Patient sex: M
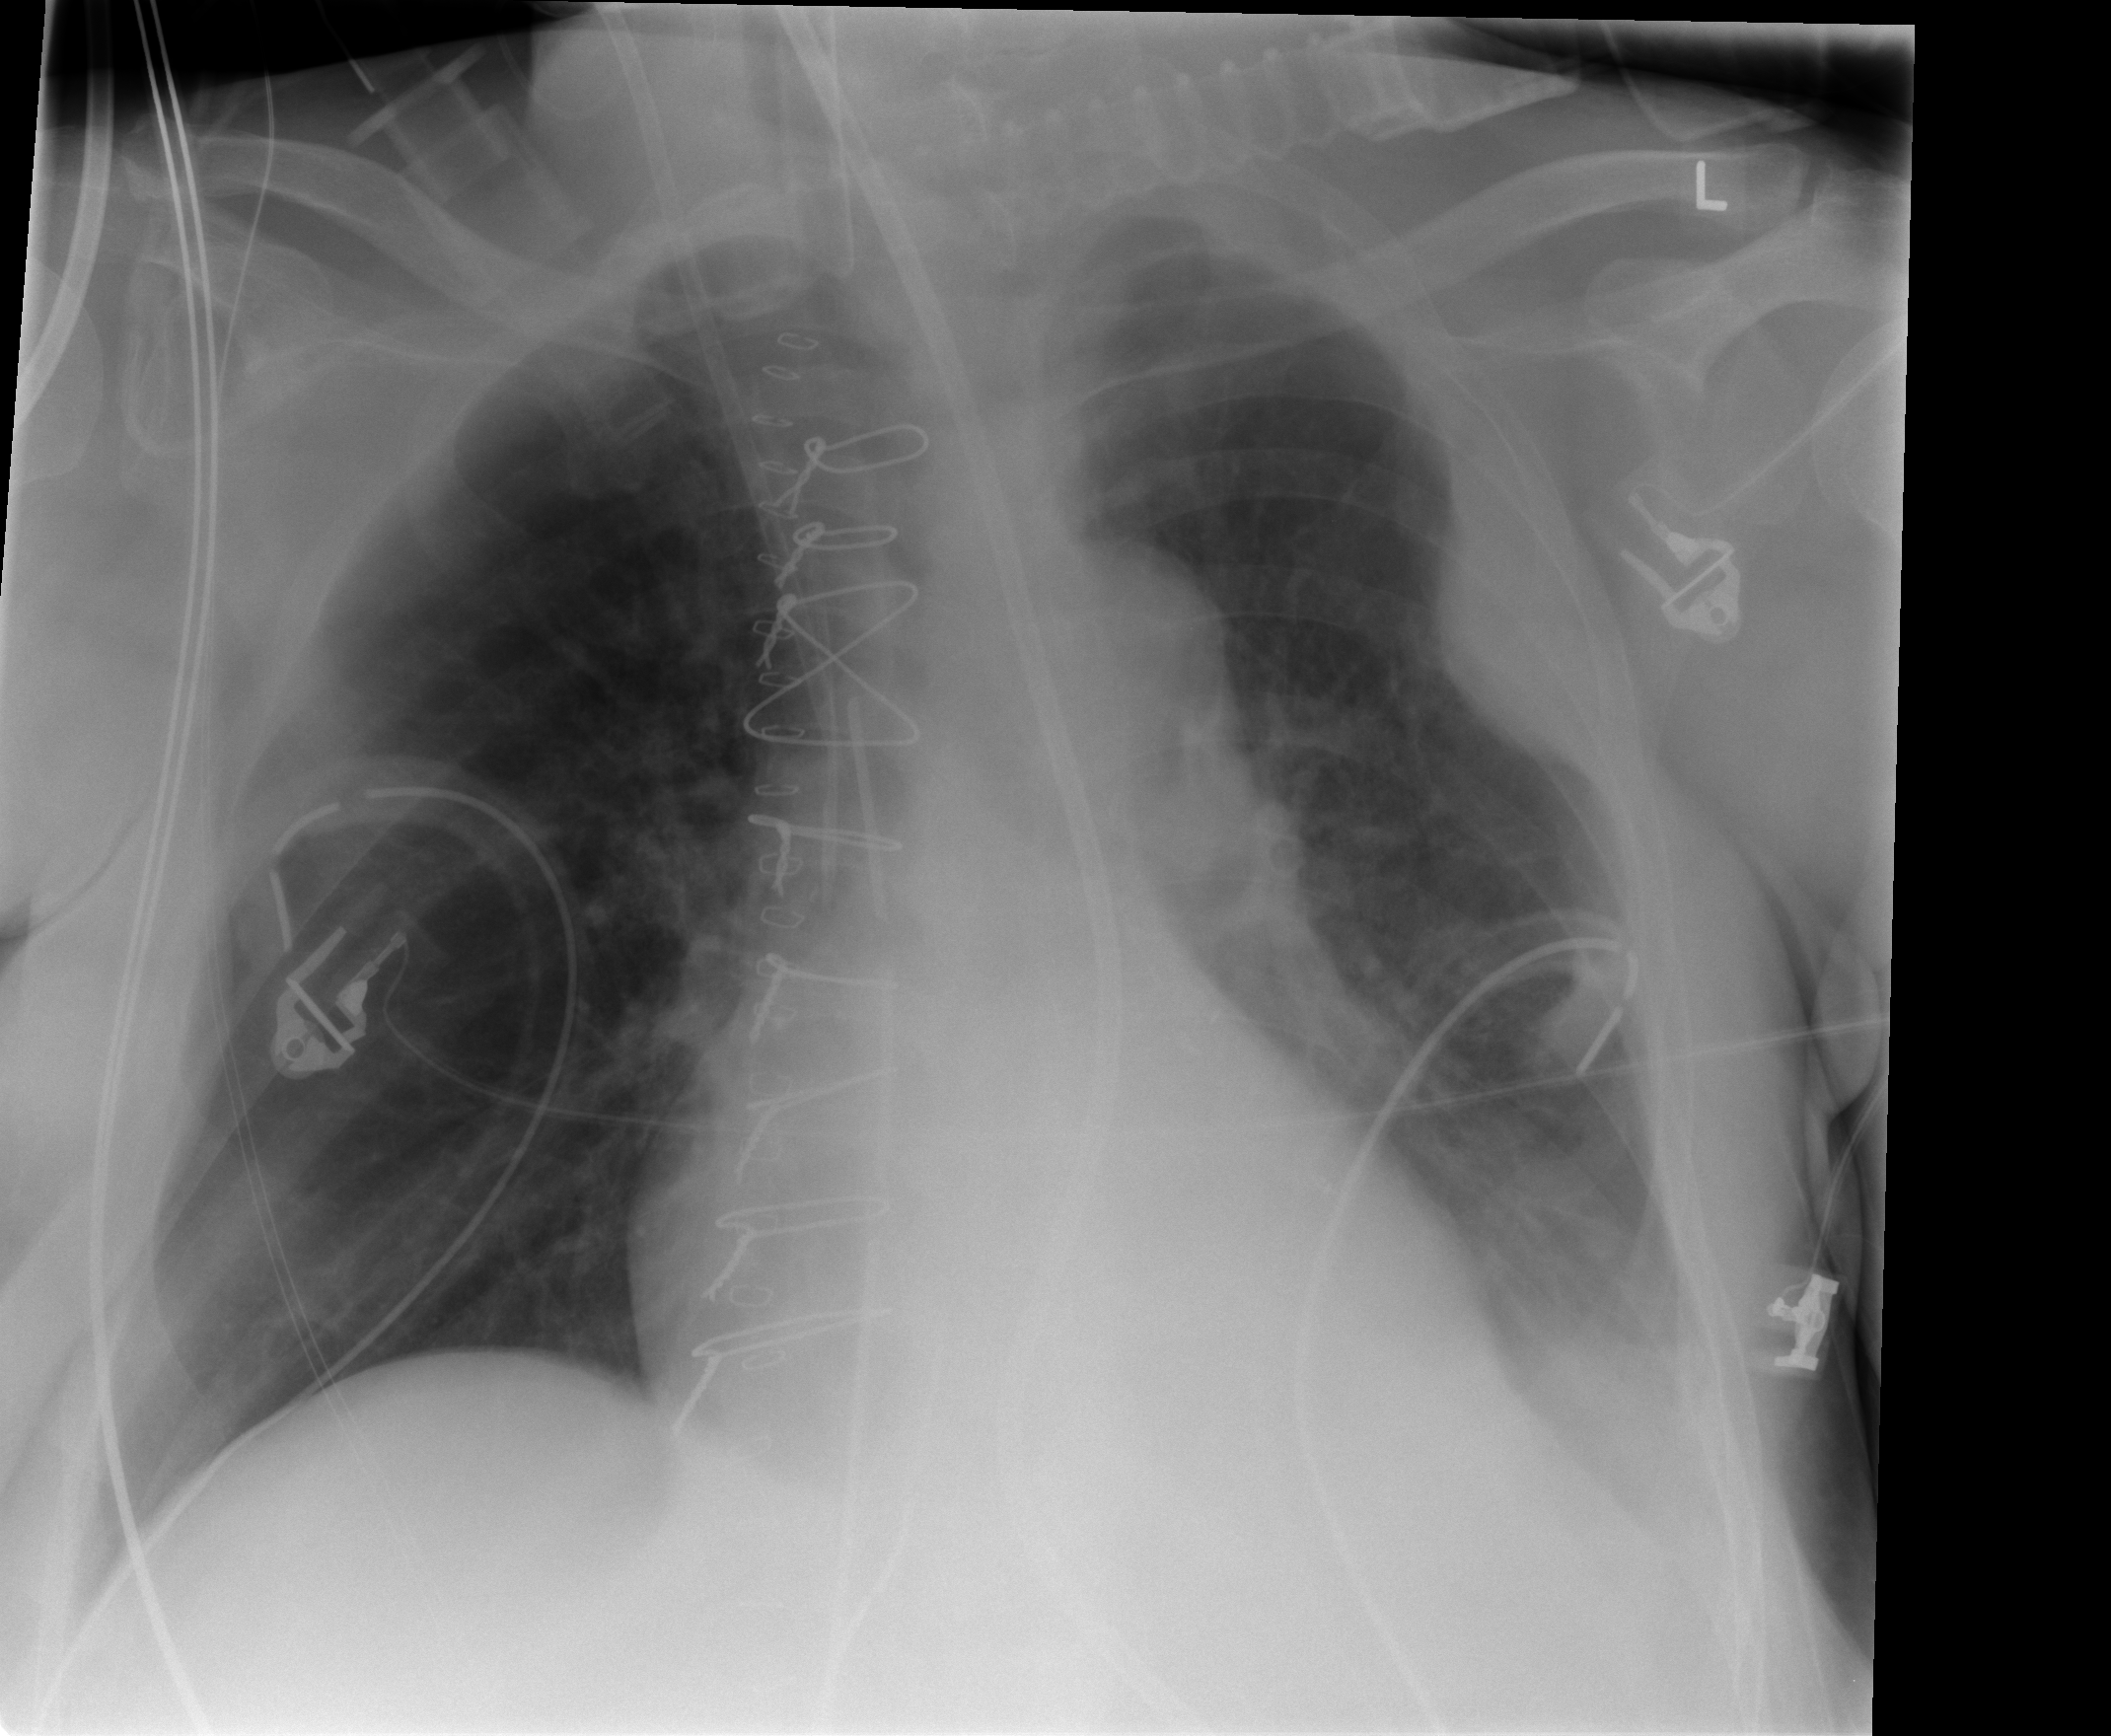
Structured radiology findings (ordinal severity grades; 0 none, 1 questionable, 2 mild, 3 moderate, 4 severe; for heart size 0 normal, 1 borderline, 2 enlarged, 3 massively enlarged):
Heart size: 2
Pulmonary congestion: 1
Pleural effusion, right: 0
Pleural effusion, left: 2
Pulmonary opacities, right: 0
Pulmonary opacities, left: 1
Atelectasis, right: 1
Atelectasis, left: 2